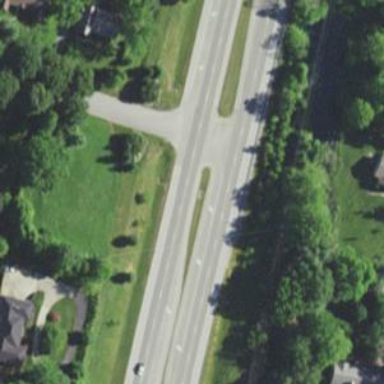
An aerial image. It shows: Trunk highway with expressway features.